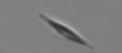
Label: Cylindrotheca